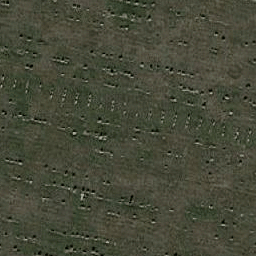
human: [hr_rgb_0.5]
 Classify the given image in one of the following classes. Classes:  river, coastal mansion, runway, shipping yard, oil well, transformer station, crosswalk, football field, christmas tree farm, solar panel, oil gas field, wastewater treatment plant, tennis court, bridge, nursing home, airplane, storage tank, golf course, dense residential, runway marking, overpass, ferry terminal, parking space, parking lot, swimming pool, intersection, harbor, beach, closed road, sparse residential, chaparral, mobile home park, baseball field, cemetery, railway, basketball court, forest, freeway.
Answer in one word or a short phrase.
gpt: cemetery